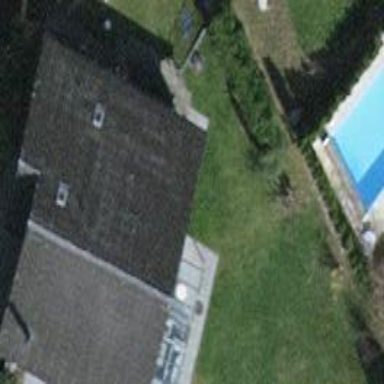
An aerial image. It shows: Detached building.